Question: I'm using <URL> v6.2.4.
I have a group named and a project under it, whose git path name is 'git@mygitlab:face-recognition/facedetect.git'. For some reason, I want to change the git path name to be 'git@mygitlab:facerecognition/facedetect.git', that is to say, remove the minus punctuation '-' from the name.
I had try and search but failed to know how to do it. Any one can tell me if there is a method to do it?
---
Update 1/4/2014:
I tried like this

and I got a 404 error .
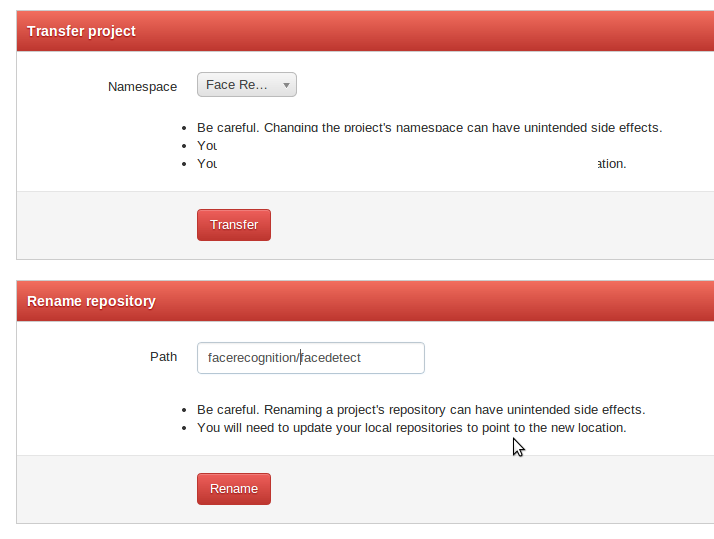
Answer: A project's URL in GitLab contains a part and a part. The first part of the name 'git@mygitlab:face-recognition/facedetect.git', , is the namespace, while is the project part.
What you are asking is to rename the to which the project belongs. A namespace is either a or a in GitLab. You
You can rename a group or change its path from the group's Settings page: